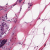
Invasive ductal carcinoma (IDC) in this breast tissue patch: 0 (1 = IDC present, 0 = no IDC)